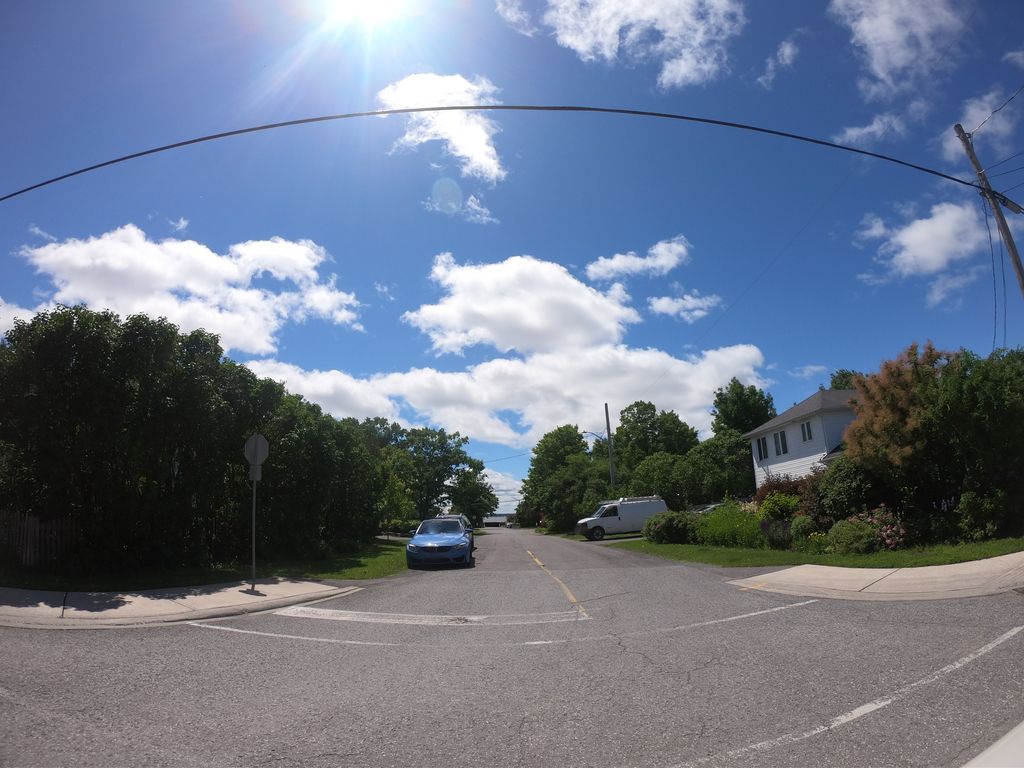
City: ottawa-gatineau